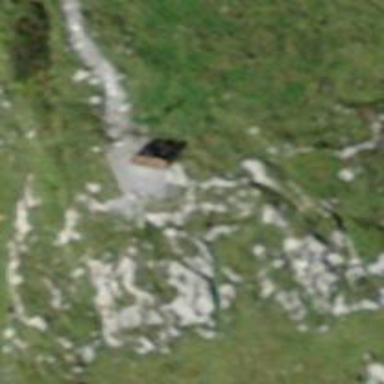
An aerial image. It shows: Brown bench in the vicinity.